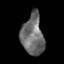
Tissue: skin
Cell type: Others
Senescence score: 0.7865
Nuclear area (px): 886
Mean DAPI intensity: 107.46